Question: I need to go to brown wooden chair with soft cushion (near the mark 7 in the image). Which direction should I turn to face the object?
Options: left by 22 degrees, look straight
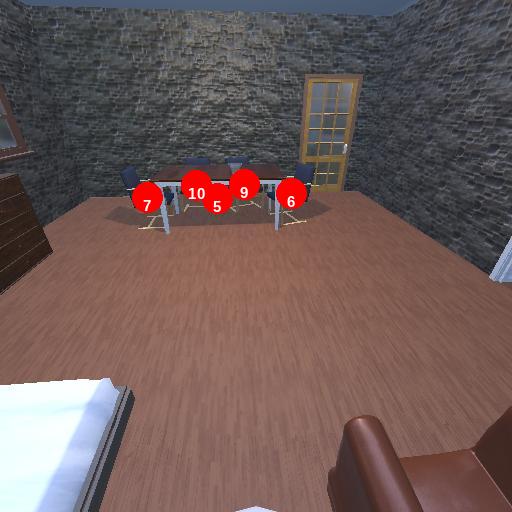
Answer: left by 22 degrees